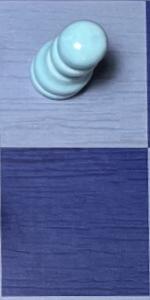
Label: Empty